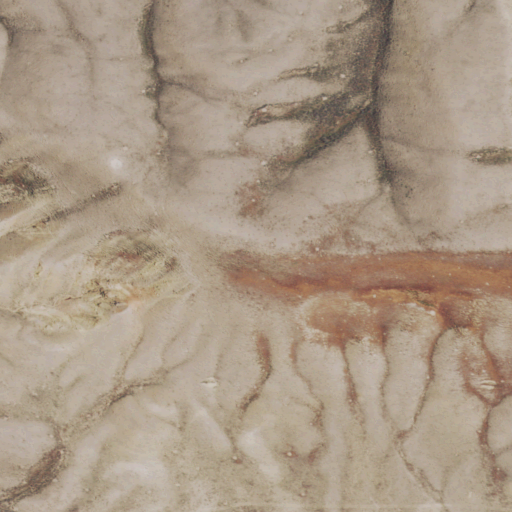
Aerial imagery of mountain in Wyoming named Lookout Hill containing shrub and grassland